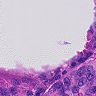
Metastatic tissue present: yes